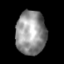
Tissue: skin
Cell type: T cells
Senescence score: 0.2031
Nuclear area (px): 1296
Mean DAPI intensity: 145.301